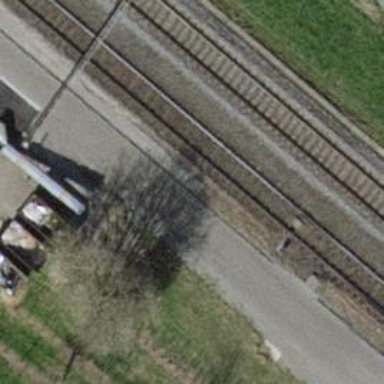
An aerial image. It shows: Railway switch.